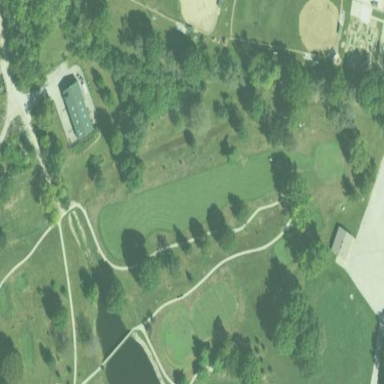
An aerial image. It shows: Lush grass fairway on golf course.